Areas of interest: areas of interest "Beijiao Citizen Activity Center"
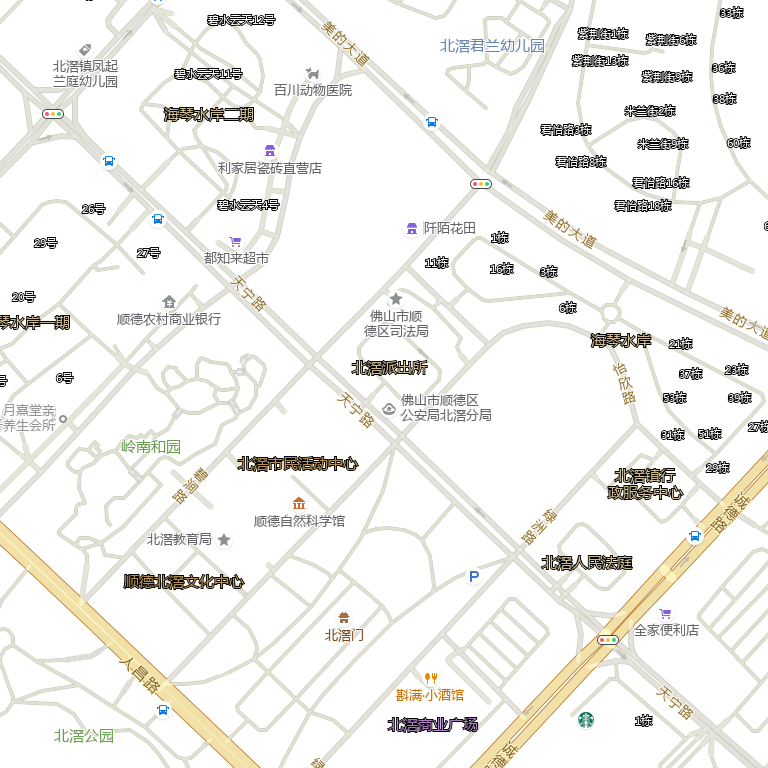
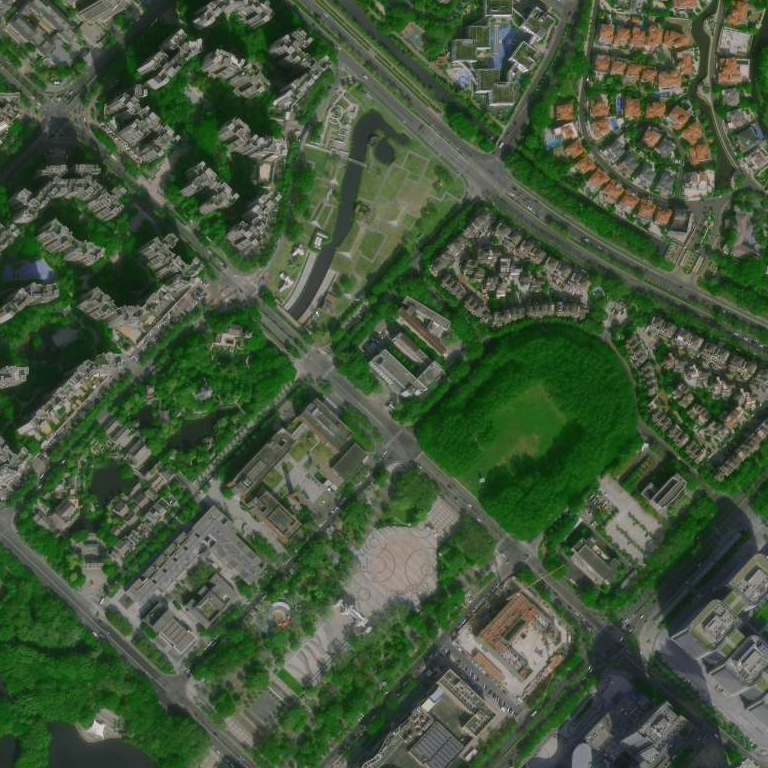